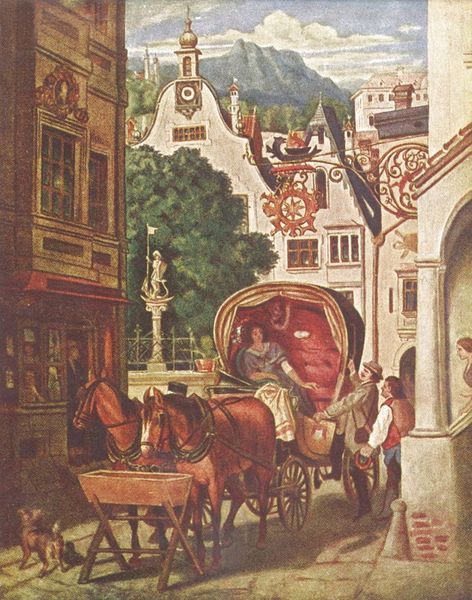
Titel: Hochzeitsreise
Künstler: Moritz von Schwind
Standort: München
Institution: Schack-Galerie
Schlagwörter: baum, berg, blau, himmel, laub, mann, schatten, wasser, weiß, wolken, aquarell, bäume, frauen, grün, kirchturm, landschaft, menschen, stadt, braun, fenster, frau, glas, grau, hut, kleid, männer, pfeiler, strasse, szene, säule, dach, dame, gebäude, haus, hund, hunde, rot, tier, tiere, weg, wolke, zaun, herren, leute, ornament, hemd, hose, trinken, wand, architektur, arm, barock, mensch, samt, herr, öl, häuser, gitter, kirche, figur, futter, gold, adel, händler, kind, paar, personen, renaissance, wald, brunnen, fensterläden, genre, pferd, pferde, räder, turm, skulptur, statue, zaumzeug, schürze, sommer, bogen, fassade, fassaden, gasse, geschäft, italien, pflaster, vedute, zwei, fahne, berge, gebirge, gipfel, dorf, dächer, giebel, mauer, tag, ausflug, idylle, pause, rast, kutsche, kutschen, laden, markt, platz, rad, wagen, wagenrad, romantik, treppe, kartusche, spitz, ausleger, festhalten, maler, uhr, lciht, metall, stufe, stufen, junge, weste, tor, ortschaft, eingang, erker, plaster, schild, spitzweg, außen, bayern, türme, stern, torbogen, abschied, alpen, idyllisch, fütterung, kutscher, laubbaum, tanne, tasche, statuette, österreich, biedermeier, schnörkel, leibl, jäger, glasfenster, polsterung, ross, reise, fressen, marktplatz, trog, tränke, löwe, abreise, ankunft, gepolstert, merkur, tirol, postkutsche, kutschfahrt, gasthaus, gasthof, wirt, wirtshaus, georg, krippe, fahrt, bayerisch, futterkrippe, futtertrog, gruss, pferdewagen, spitzdach, reisen, baukunst, statur, voralpenland, biedermaier, verdeck, schwindt, kutsch, giebelfassade, hl. georg, quaglio, dorfbrunnen, gebrge, ladenschild, einsteigen, herberge, himmel4, kaufladen, child, rössser, wirtshausschild, innsbruck, fhrt, georgsbrunnen, kauffrau, klare luft, kutschdach, raststätte, wagendach, ziegelturm, utzsche, idylle pferdetränke, pferdetränke, in baden, faru+, stadft, flitterwochen, kirche berge